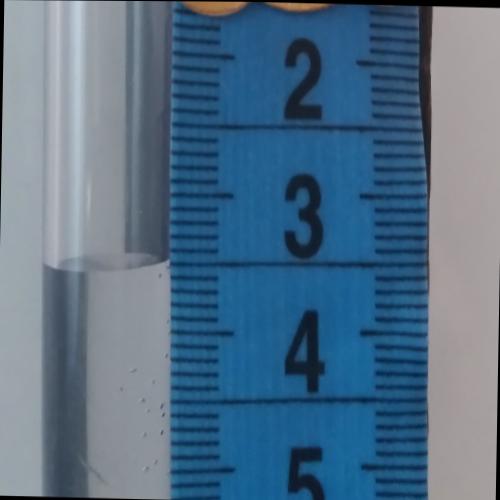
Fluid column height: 3.5 cm